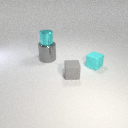
small cyan rubber cube in front of large gray metal cylinder